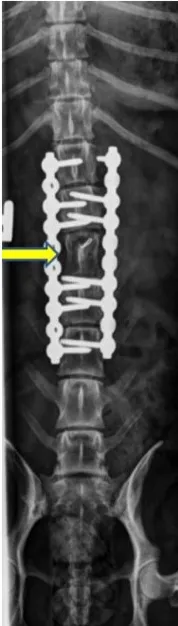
Ventrodorsal. Radiographs of the thoracolumbar spine 2 months postoperative showing the static L3 corpectomy with the stabilization of the spine using two SOP. Plates and associated screws. No evidence of implant failure/loosening was noted. The mineral opacity in the location of L3, as well as the ostectomy of the iliac wings, was consistent with a remodeling bone graft. The yellow arrows indicate L3.
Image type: radiology (x_ray)